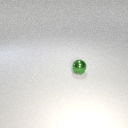
small green metal sphere